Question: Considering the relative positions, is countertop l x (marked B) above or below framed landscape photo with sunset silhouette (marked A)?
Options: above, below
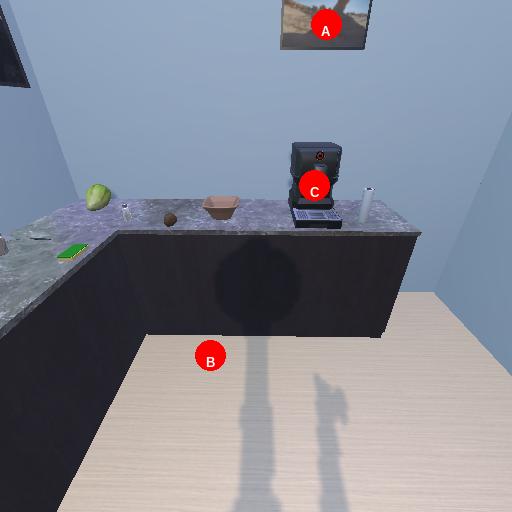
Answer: above